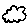
Label: cloud